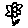
Label: flower